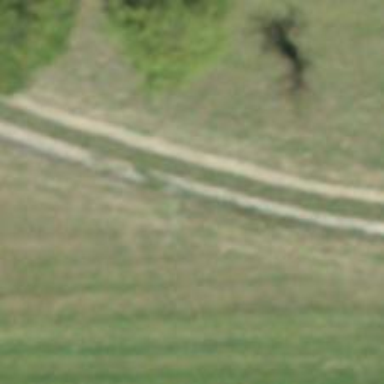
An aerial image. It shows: Grass track with grade 5 tracktype.